Question: Please refer to the data image below:

Table Structure:
'''
CREATE TABLE [dbo].[tblData](
<URL> NULL,
[DateTime] [datetime] NULL,
[loggedMins] [float] NULL,
[activeMinutes] [float] NULL,
[holdMinutes] [float] NULL,
[inactiveMinutes] [float] NULL
) ON [PRIMARY]
'''
Sample Data:
'''
Insert Into TblData Values ('Doe, John', '01/21/2018 23:30:00', 30, 0, 0, 30)
Insert Into TblData Values ('Doe, John', '01/22/2018 00:00:00', 30, 0, 0, 30)
Insert Into TblData Values ('Doe, John', '01/22/2018 00:30:00', 30, 0.018, 0, 29.982)
Insert Into TblData Values ('Doe, John', '01/22/2018 01:00:00', 30, 0, 0, 29.982)
Insert Into TblData Values ('Doe, John', '01/22/2018 01:30:00', 30, 0, 0, 29.016)
Insert Into TblData Values ('Doe, John', '01/22/2018 02:00:00', 30, 0, 0, 0)
Insert Into TblData Values ('Doe, John', '01/22/2018 02:30:00', 30, 0, 0, 18.132)
Insert Into TblData Values ('Doe, John', '01/22/2018 03:00:00', 30, 0, 0, 30)
Insert Into TblData Values ('Doe, John', '01/22/2018 03:30:00', 30, 0, 0, 30)
Insert Into TblData Values ('Doe, John', '01/22/2018 04:00:00', 27.55, 0, 0, 27.55)
Insert Into TblData Values ('Doe, John', '01/22/2018 18:00:00', 19.1166666666667, 1.86578666666667, 0, 16.9660416666667)
Insert Into TblData Values ('Doe, John', '01/22/2018 18:30:00', 30, 0, 0, 30)
Insert Into TblData Values ('Doe, John', '01/22/2018 19:00:00', 30, 0, 0, 30)
Insert Into TblData Values ('Doe, John', '01/22/2018 19:30:00', 30, 0, 0, 26.532)
Insert Into TblData Values ('Doe, John', '01/22/2018 20:00:00', 30, 0, 0, 14.568)
Insert Into TblData Values ('Doe, John', '01/22/2018 20:30:00', 30, 0, 0, 30)
Insert Into TblData Values ('Doe, John', '01/22/2018 21:00:00', 30, 0, 0, 30)
Insert Into TblData Values ('Doe, John', '01/22/2018 21:30:00', 30, 0, 0, 11.232)
Insert Into TblData Values ('Doe, John', '01/22/2018 22:00:00', 30, 0, 0, 13.266)
Insert Into TblData Values ('Doe, John', '01/22/2018 22:30:00', 30, 0, 0, 30)
Insert Into TblData Values ('Doe, John', '01/22/2018 23:00:00', 30, 0, 0, 30)
Insert Into TblData Values ('Doe, John', '01/22/2018 23:30:00', 30, 0, 0, 16.551)
Insert Into TblData Values ('Doe, John', '01/23/2018 00:00:00', 30, 4.416, 0, 25.584)
Insert Into TblData Values ('Doe, John', '01/23/2018 00:30:00', 30, 0, 0, 30)
Insert Into TblData Values ('Doe, John', '01/23/2018 01:00:00', 30, 0, 0, 30)
Insert Into TblData Values ('Doe, John', '01/23/2018 01:30:00', 30, 0, 0, 30)
Insert Into TblData Values ('Doe, John', '01/23/2018 18:00:00', 30, 0, 0, 30)
Insert Into TblData Values ('Doe, John', '01/23/2018 18:30:00', 30, 0, 0, 30)
'''
My problem is that I need to calculate work date on the basis of 'DateTime' column. John Doe works from 6PM to 4 AM. Work date needs to be added to new column which should be equal to 6PM date. Below is my logic:
1. Compare DateTime of current column with previous column along with agentName.
2. If difference is half hour and colleague is same, update final column with as of date of previous row.
I am having a hard time in translating into a code :( HELP!
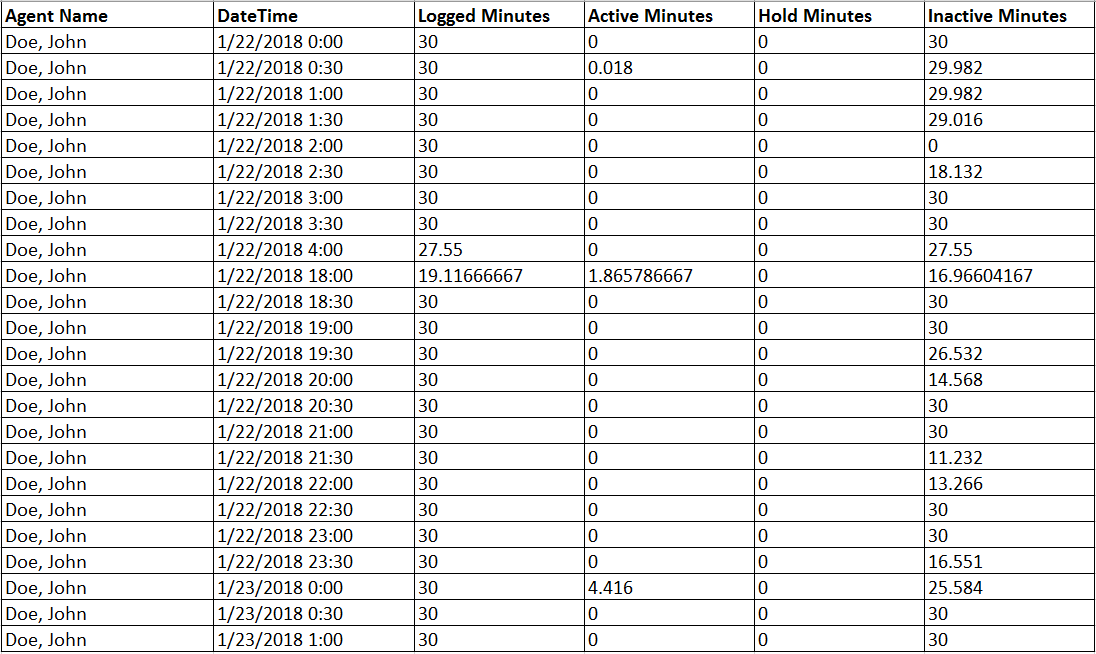
Answer: Second answer:
'''
SELECT *
, (SELECT MIN(DateTime)
FROM tblData S
WHERE S.DateTime <= M.DateTime
AND S.DateTime > DATEADD(HOUR, -12, M.DateTime)
) ShiftStart
FROM tblData M
'''
Probably your best alternative then - this works on the idea that a shift will be no more that 12 hours, but you can tweak that. Also not the most efficient approach.